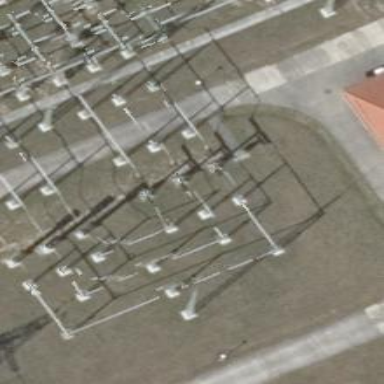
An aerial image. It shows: Outdoor switch with three cables connected.